Question: I'm using C# WPF and I have DataGrid that fill with MY LIST via SQL Server Data
I have this model :
'''
public class HAVALEHA_MODEL
{
public double? NUMBER { get; set; }
public string NAME { get; set; }
public string CUST_NO { get; set; }
public long? DATE_N { get; set; }
public string TAH { get; set; }
public string MOLAH { get; set; }
public string SHARAYET { get; set; }
public int? ANBAR { get; set; }
public double? FNUMCO { get; set; }
public double? MAS { get; set; }
}
'''
my list:
'''
public List<HAVALEHA_MODEL> LIST_HAVALEHA { get; set; } = new List<HAVALEHA_MODEL>();
'''
I want to do a search in this DataGrid's Items, but I want the search to be done in such a way that a dynamic condition is automatically added for each field that is filled and finally the created condition is applied,
that is, if the user selects all the fields including the number, Fill in the number, date, etc., and make a condition for each one that is filled in, and finally apply it.
like this :

What have I tried ? :
'''
IEnumerable<HAVALEHA_MODEL> LINQ_SEARCH = null;
if (!string.IsNullOrEmpty(CUST_N_FLD))
{
LINQ_SEARCH = LIST_HAVALEHA.Where(x => !(x.NAME is null) && x.NAME.ToLowerInvariant().Contains(CUST_N_FLD.ToLowerInvariant()));
}
if (!string.IsNullOrEmpty(NUMBER_FLD))
{
LINQ_SEARCH = LIST_HAVALEHA.Where(x => !(x.NUMBER is null) && x.NAME.ToLowerInvariant().Contains(NUMBER_FLD.Text.Trim().ToLowerInvariant()));
}
MY_Data_Ggrid.ItemsSource = LINQ_SEARCH.ToList();
'''
that is not correct and it won't work!
It is difficult to clearly and simply explain what I need exactly, please understand
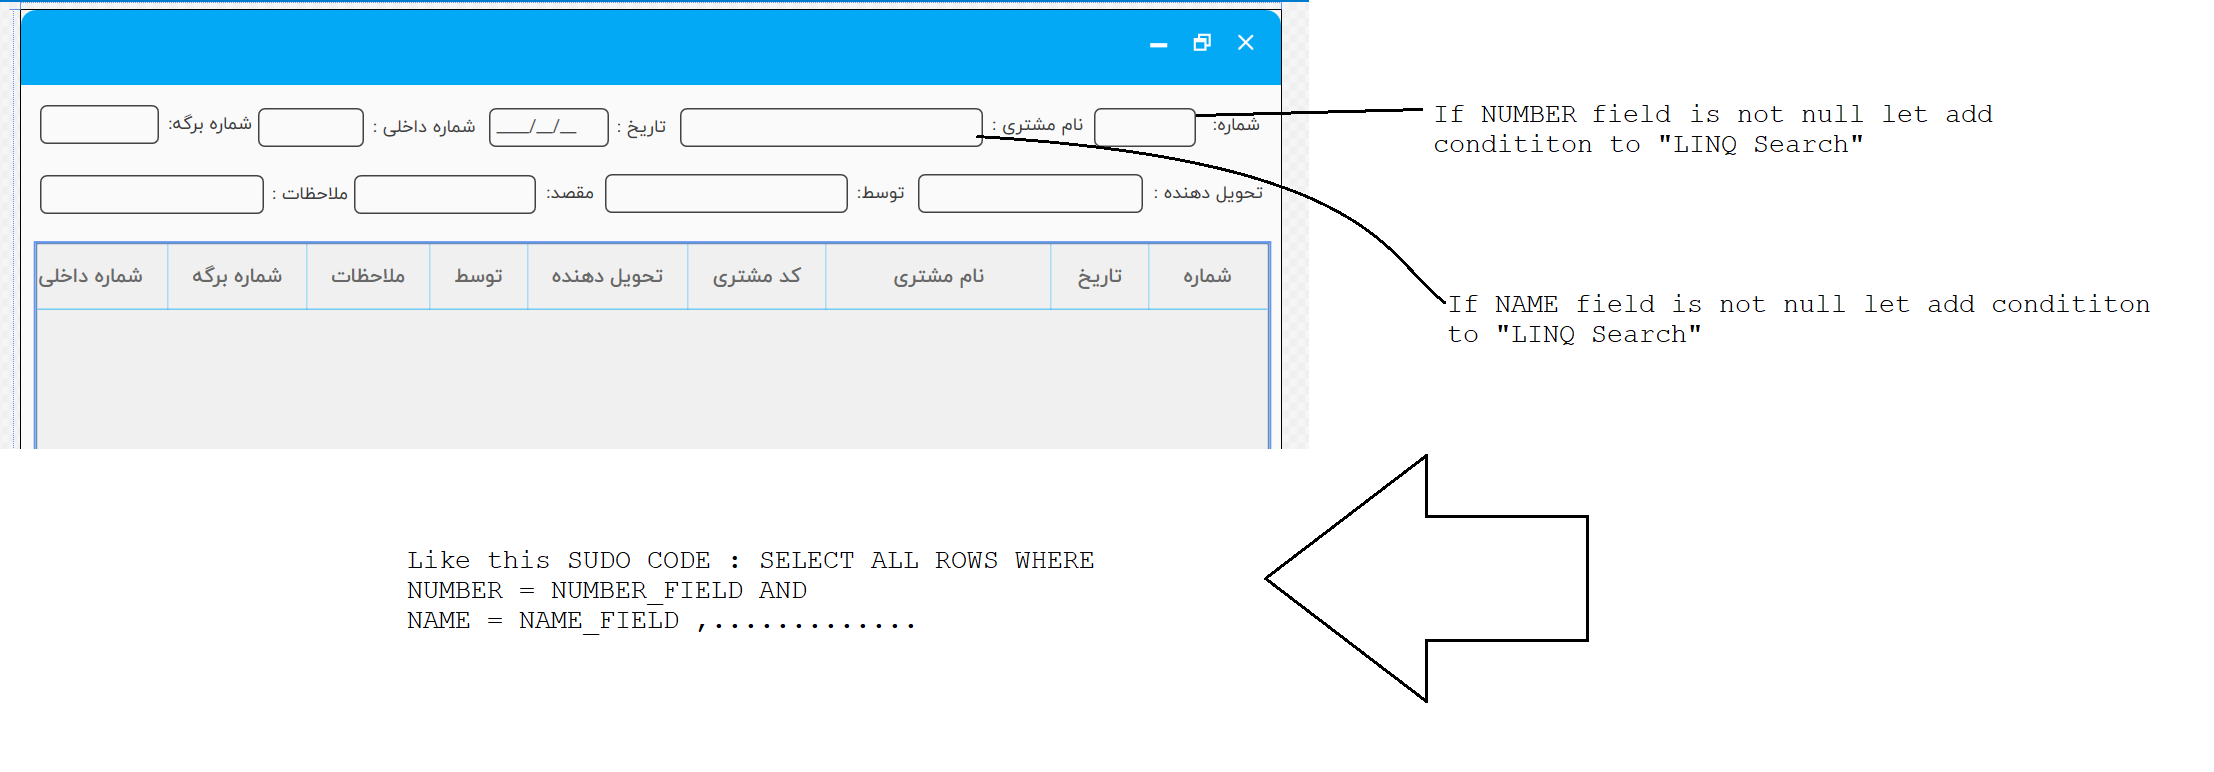
Answer: In your 'if' loops, you set
'''
LINQ_SEARCH = LIST_HAVALEHA.Where(...);
'''
, which means that 'if' (i.e. whenever an 'if' loop's condition is truthy), 'LINQ_SEARCH' based on the single filtering of 'LIST_HAVALEHA' that is performed in that 'if' body.
As far as I can see, 'LIST_HAVALEHA' itself never changes; as a result, the only filtering that is actually applied is the filtering that is applied to 'LINQ_SEARCH' in the very last 'activated' 'if' loop.
---
Depending on your desired output, I'd suggest one of two approaches to get around this:
1. If you want to display all havaleha items when no filters are applied, you can set LINQ_SEARCH equal to LIST_HAVALEHA prior to applying the filters, and then applying the filters to LINQ_SEARCH in your if loops:
'''
IEnumerable<HAVALEHA_MODEL> LINQ_SEARCH = LIST_HAVALEHA;
if (!string.IsNullOrEmpty(CUST_N_FLD))
{
LINQ_SEARCH = LINQ_SEARCH.Where(...);
}
if (!string.IsNullOrEmpty(NUMBER_FLD))
{
LINQ_SEARCH = LINQ_SEARCH.Where(...);
}
MY_Data_Ggrid.ItemsSource = LINQ_SEARCH.ToList();
'''
1. If you rather want to display no havaleha items when noe filters are applied, you could let LINQ_SEARCH be null to begin with, use LIST_HAVALEHA as a 'backup' when applying filters, and use an empty list as a backup when populating MY_Data_Ggrid.ItemsSource:
'''
IEnumerable<HAVALEHA_MODEL> LINQ_SEARCH = null;
if (!string.IsNullOrEmpty(CUST_N_FLD))
{
LINQ_SEARCH = (LINQ_SEARCH ?? LIST_HAVALEHA).Where(...);
}
if (!string.IsNullOrEmpty(NUMBER_FLD))
{
LINQ_SEARCH = (LINQ_SEARCH ?? LIST_HAVALEHA).Where(...);
}
MY_Data_Ggrid.ItemsSource = LINQ_SEARCH?.ToList() ?? new List<HAVALEHA_MODEL>();
'''
I find the second approach ...not so nice, but it is at least an option for that specific use case.